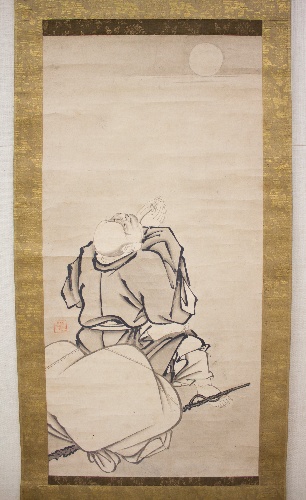
Title: 月見布袋図 (Tsukimi Hotei zu)|Hotei Admiring the Moon
Artist: Ikei Shūtoku 惟馨周徳
Artist bio: Japanese, active first half of the 16th century
Date: probably 19th century
Object type: Hanging scroll
Classification: Paintings
Medium: Hanging scroll; ink on paper
Culture: Japan
Period: Edo (1615–1868)–Meiji (1868–1912) period
Dimensions: Image: 36 1/2 × 17 3/4 in. (92.7 × 45.1 cm)
Overall with mounting: 73 1/4 × 22 1/2 in. (186.1 × 57.2 cm)
Overall with knobs: 73 1/4 × 24 1/4 × 1 1/2 in. (diam. of knobs)  (186.1 × 61.6 × 3.8 cm)
Department: Asian Art
Credit line: Charles Stewart Smith Collection, Gift of Mrs. Charles Stewart Smith, Charles Stewart Smith Jr., and Howard Caswell Smith, in memory of Charles Stewart Smith, 1914
Accession year: 1914
Repository: Metropolitan Museum of Art, New York, NY
Tags: Moon|Men